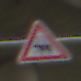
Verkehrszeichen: ViehtriebRechts
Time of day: SunriseSunset
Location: Outdoor (Suburban)
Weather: PartlyCloudy
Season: NotSpecified
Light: Natural